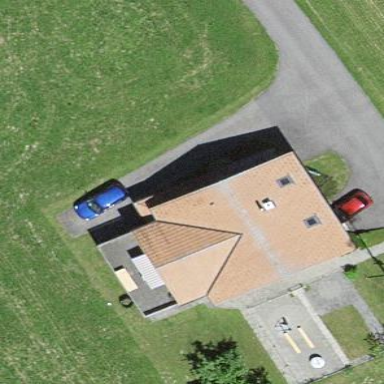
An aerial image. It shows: Residential building.